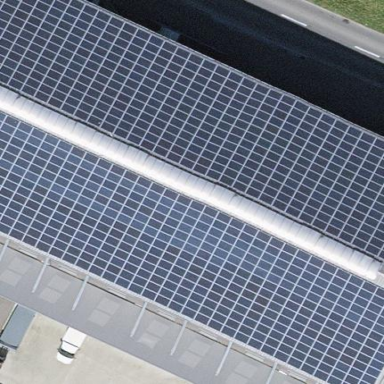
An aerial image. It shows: Solar photovoltaic panel generator.